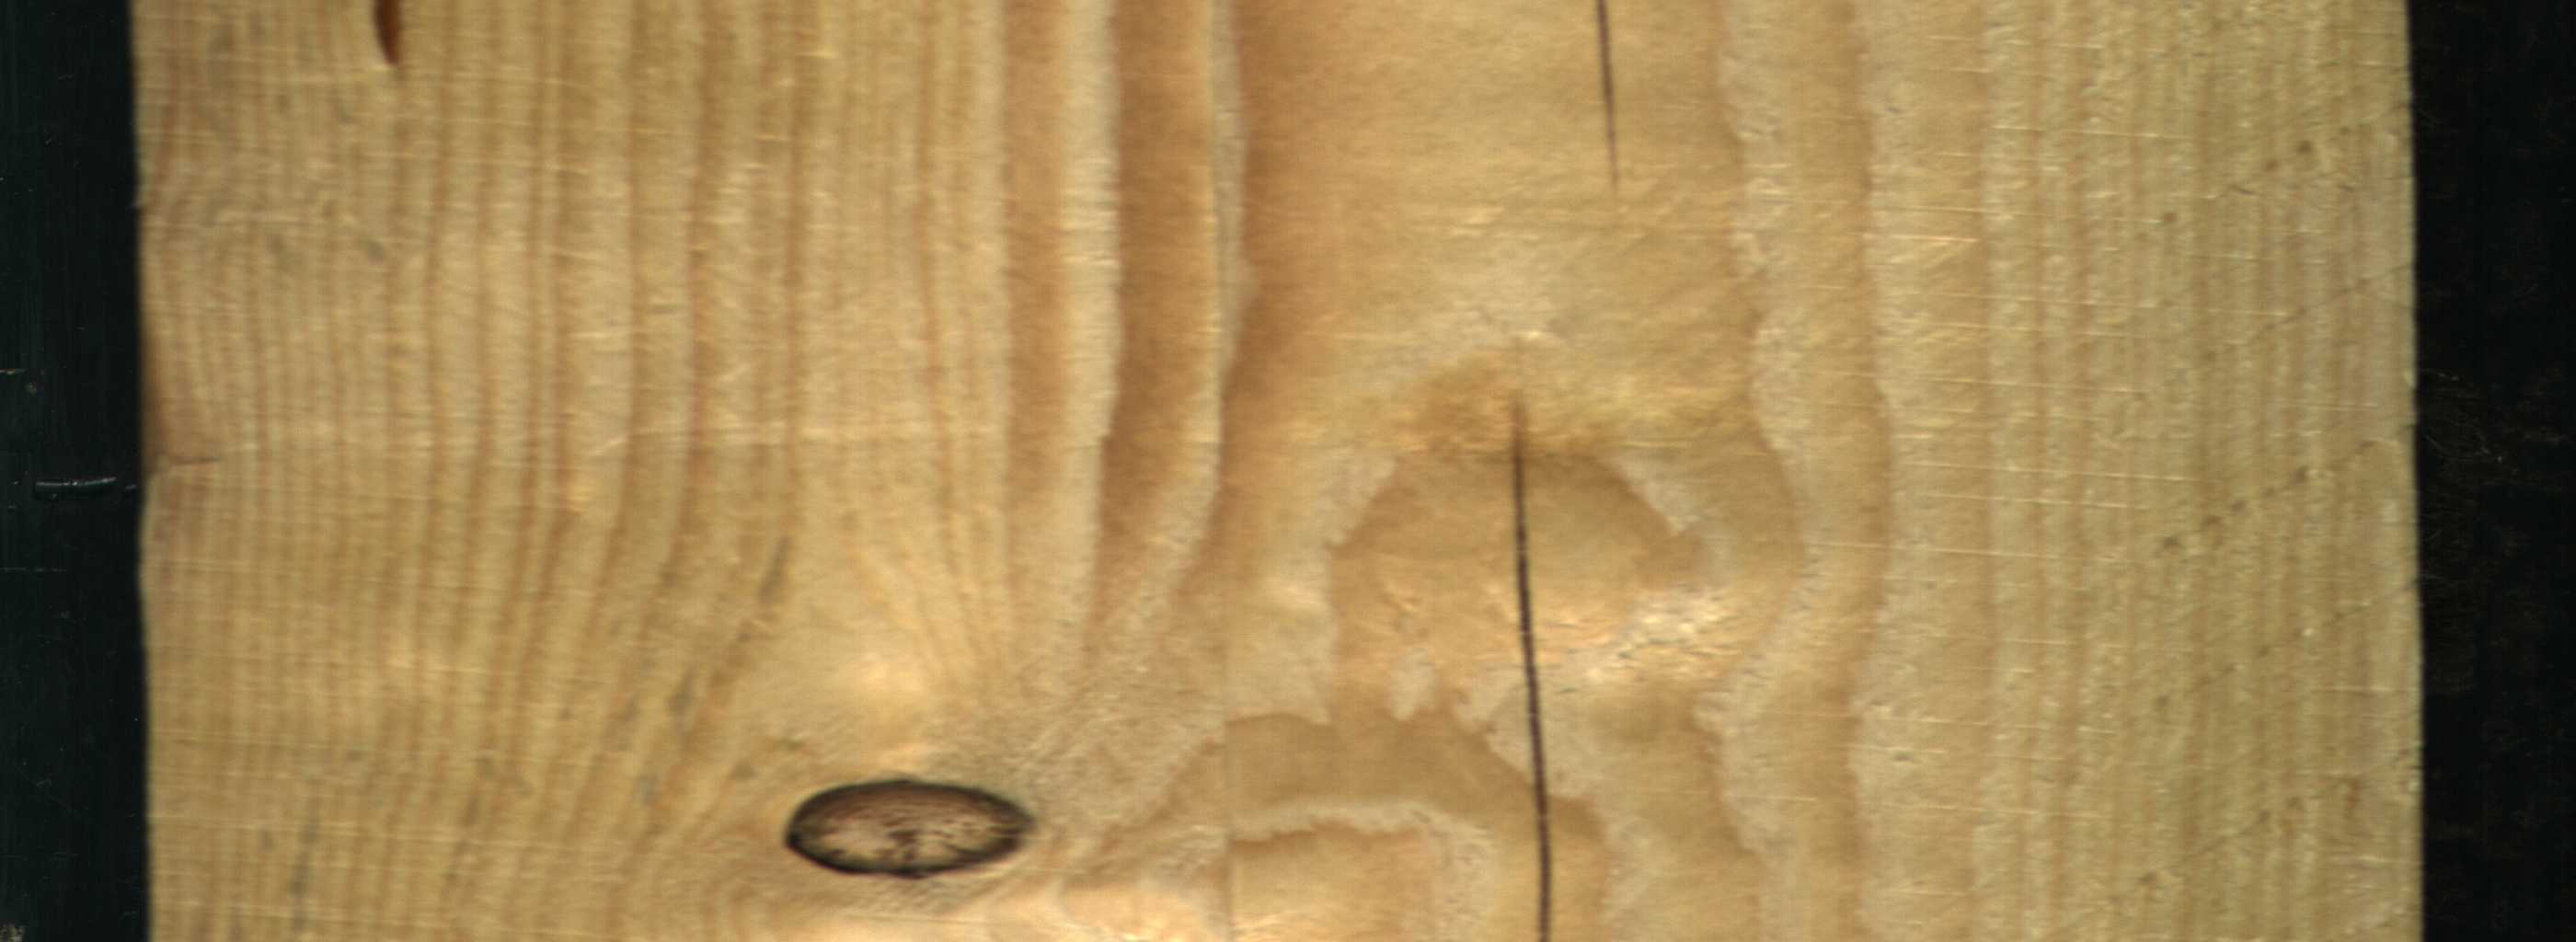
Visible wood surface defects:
resin
Crack
Crack
Dead_Knot